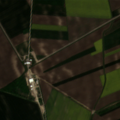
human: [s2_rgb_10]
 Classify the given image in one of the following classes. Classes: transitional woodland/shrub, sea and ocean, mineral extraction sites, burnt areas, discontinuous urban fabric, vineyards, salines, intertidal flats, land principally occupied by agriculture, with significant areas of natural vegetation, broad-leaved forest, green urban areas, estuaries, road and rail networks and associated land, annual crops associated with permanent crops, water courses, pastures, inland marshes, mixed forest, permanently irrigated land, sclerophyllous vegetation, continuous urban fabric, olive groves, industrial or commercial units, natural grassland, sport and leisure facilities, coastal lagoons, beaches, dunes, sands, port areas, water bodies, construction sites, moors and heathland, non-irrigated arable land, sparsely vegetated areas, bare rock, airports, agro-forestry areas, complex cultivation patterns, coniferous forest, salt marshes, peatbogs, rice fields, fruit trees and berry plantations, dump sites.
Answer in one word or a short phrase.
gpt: non-irrigated arable land